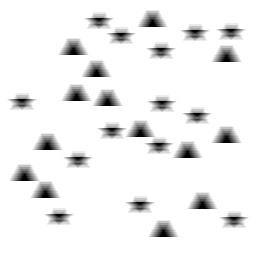
Squares: 0
Triangles: 14
Stars: 14
Total shapes: 28